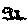
Label: tree